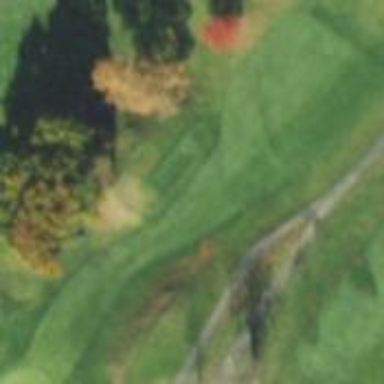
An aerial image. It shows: Grassy area designated as golf fairway.